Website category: book
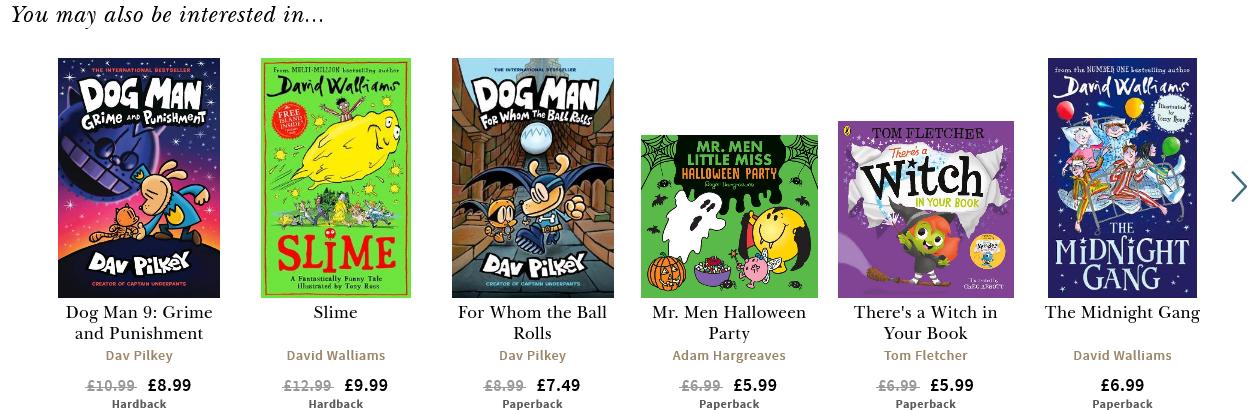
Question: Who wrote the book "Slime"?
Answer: David Walliams

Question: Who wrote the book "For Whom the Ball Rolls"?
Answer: Dav Pilkey

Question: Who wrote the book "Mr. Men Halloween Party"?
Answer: Adam Hargreaves

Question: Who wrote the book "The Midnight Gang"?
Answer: David Walliams

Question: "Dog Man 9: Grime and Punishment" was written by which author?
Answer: Dav Pilkey

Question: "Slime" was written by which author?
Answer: David Walliams

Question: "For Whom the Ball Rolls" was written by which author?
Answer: Dav Pilkey

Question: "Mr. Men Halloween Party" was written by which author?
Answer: Adam Hargreaves

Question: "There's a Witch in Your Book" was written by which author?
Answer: Tom Fletcher

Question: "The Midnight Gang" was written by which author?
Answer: David Walliams

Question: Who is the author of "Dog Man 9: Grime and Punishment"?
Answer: Dav Pilkey

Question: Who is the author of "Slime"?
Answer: David Walliams

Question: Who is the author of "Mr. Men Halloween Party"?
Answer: Adam Hargreaves

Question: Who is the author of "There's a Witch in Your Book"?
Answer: Tom Fletcher

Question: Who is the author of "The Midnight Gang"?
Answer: David Walliams

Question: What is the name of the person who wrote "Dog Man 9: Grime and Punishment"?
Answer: Dav Pilkey

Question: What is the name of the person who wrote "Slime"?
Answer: David Walliams

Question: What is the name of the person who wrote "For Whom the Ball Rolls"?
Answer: Dav Pilkey

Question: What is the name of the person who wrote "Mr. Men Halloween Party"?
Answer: Adam Hargreaves

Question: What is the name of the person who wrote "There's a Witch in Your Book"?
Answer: Tom Fletcher

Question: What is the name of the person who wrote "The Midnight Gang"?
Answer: David Walliams

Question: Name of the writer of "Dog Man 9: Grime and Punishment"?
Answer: Dav Pilkey

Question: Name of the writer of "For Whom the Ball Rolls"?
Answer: Dav Pilkey

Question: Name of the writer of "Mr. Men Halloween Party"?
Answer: Adam Hargreaves

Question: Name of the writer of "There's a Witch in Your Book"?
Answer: Tom Fletcher

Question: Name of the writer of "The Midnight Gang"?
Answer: David Walliams

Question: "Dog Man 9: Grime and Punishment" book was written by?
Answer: Dav Pilkey

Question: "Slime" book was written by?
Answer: David Walliams

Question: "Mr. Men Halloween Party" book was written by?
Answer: Adam Hargreaves

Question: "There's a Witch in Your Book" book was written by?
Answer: Tom Fletcher

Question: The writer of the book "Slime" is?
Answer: David Walliams

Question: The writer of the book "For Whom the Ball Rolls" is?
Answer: Dav Pilkey

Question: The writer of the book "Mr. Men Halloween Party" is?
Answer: Adam Hargreaves

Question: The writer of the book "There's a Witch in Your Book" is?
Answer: Tom Fletcher

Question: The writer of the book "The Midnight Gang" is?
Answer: David Walliams

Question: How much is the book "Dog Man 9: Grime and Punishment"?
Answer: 8.99

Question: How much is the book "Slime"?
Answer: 9.99

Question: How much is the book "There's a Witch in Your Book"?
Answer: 5.99

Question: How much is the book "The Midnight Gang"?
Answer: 6.99

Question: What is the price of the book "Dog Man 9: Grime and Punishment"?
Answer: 8.99

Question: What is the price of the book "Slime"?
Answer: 9.99

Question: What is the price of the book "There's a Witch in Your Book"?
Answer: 5.99

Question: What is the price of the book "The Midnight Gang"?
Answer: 6.99

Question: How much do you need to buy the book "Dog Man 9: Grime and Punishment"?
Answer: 8.99

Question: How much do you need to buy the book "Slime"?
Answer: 9.99

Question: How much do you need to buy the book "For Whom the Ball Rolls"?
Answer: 7.49

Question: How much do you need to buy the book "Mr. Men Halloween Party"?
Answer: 5.99

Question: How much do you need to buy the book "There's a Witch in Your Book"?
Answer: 5.99

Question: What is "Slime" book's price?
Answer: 9.99

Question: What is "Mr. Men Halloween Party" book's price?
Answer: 5.99

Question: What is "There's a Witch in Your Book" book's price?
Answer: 5.99

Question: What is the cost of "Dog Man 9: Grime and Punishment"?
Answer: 8.99

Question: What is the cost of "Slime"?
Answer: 9.99

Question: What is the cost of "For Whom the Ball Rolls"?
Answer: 7.49

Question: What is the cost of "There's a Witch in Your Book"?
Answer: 5.99

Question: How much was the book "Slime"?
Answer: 9.99

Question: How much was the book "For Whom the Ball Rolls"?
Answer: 7.49

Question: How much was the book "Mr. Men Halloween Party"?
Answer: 5.99

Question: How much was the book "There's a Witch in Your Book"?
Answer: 5.99

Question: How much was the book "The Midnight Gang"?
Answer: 6.99

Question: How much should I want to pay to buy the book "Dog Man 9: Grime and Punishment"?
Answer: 8.99

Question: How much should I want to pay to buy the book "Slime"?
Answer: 9.99

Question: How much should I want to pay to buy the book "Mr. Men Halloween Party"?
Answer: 5.99

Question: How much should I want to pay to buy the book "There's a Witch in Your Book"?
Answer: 5.99